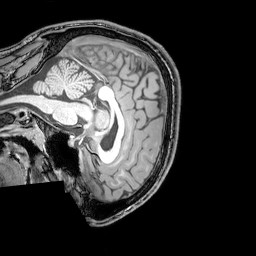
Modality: T1w
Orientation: sagittal
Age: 24
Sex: male
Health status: healthy
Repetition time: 0.081 s
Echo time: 0.037 s